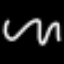
Label: squiggle